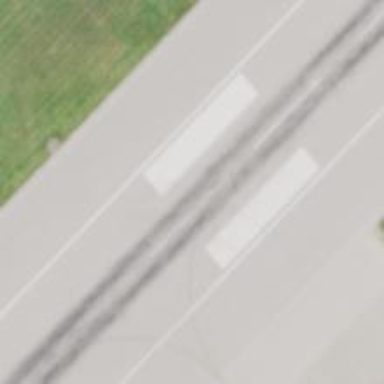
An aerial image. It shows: Image of taxiway at airport.